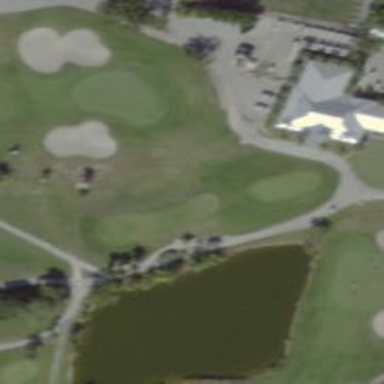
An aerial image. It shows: Footway that serves as golf cart path.